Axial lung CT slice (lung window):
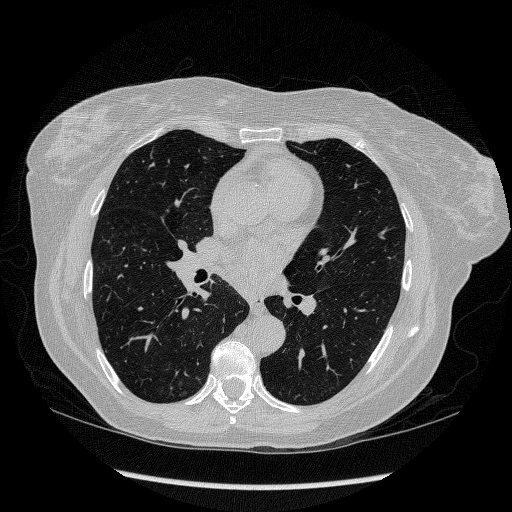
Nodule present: no